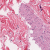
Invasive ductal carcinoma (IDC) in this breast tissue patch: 0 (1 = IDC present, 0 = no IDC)